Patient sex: F
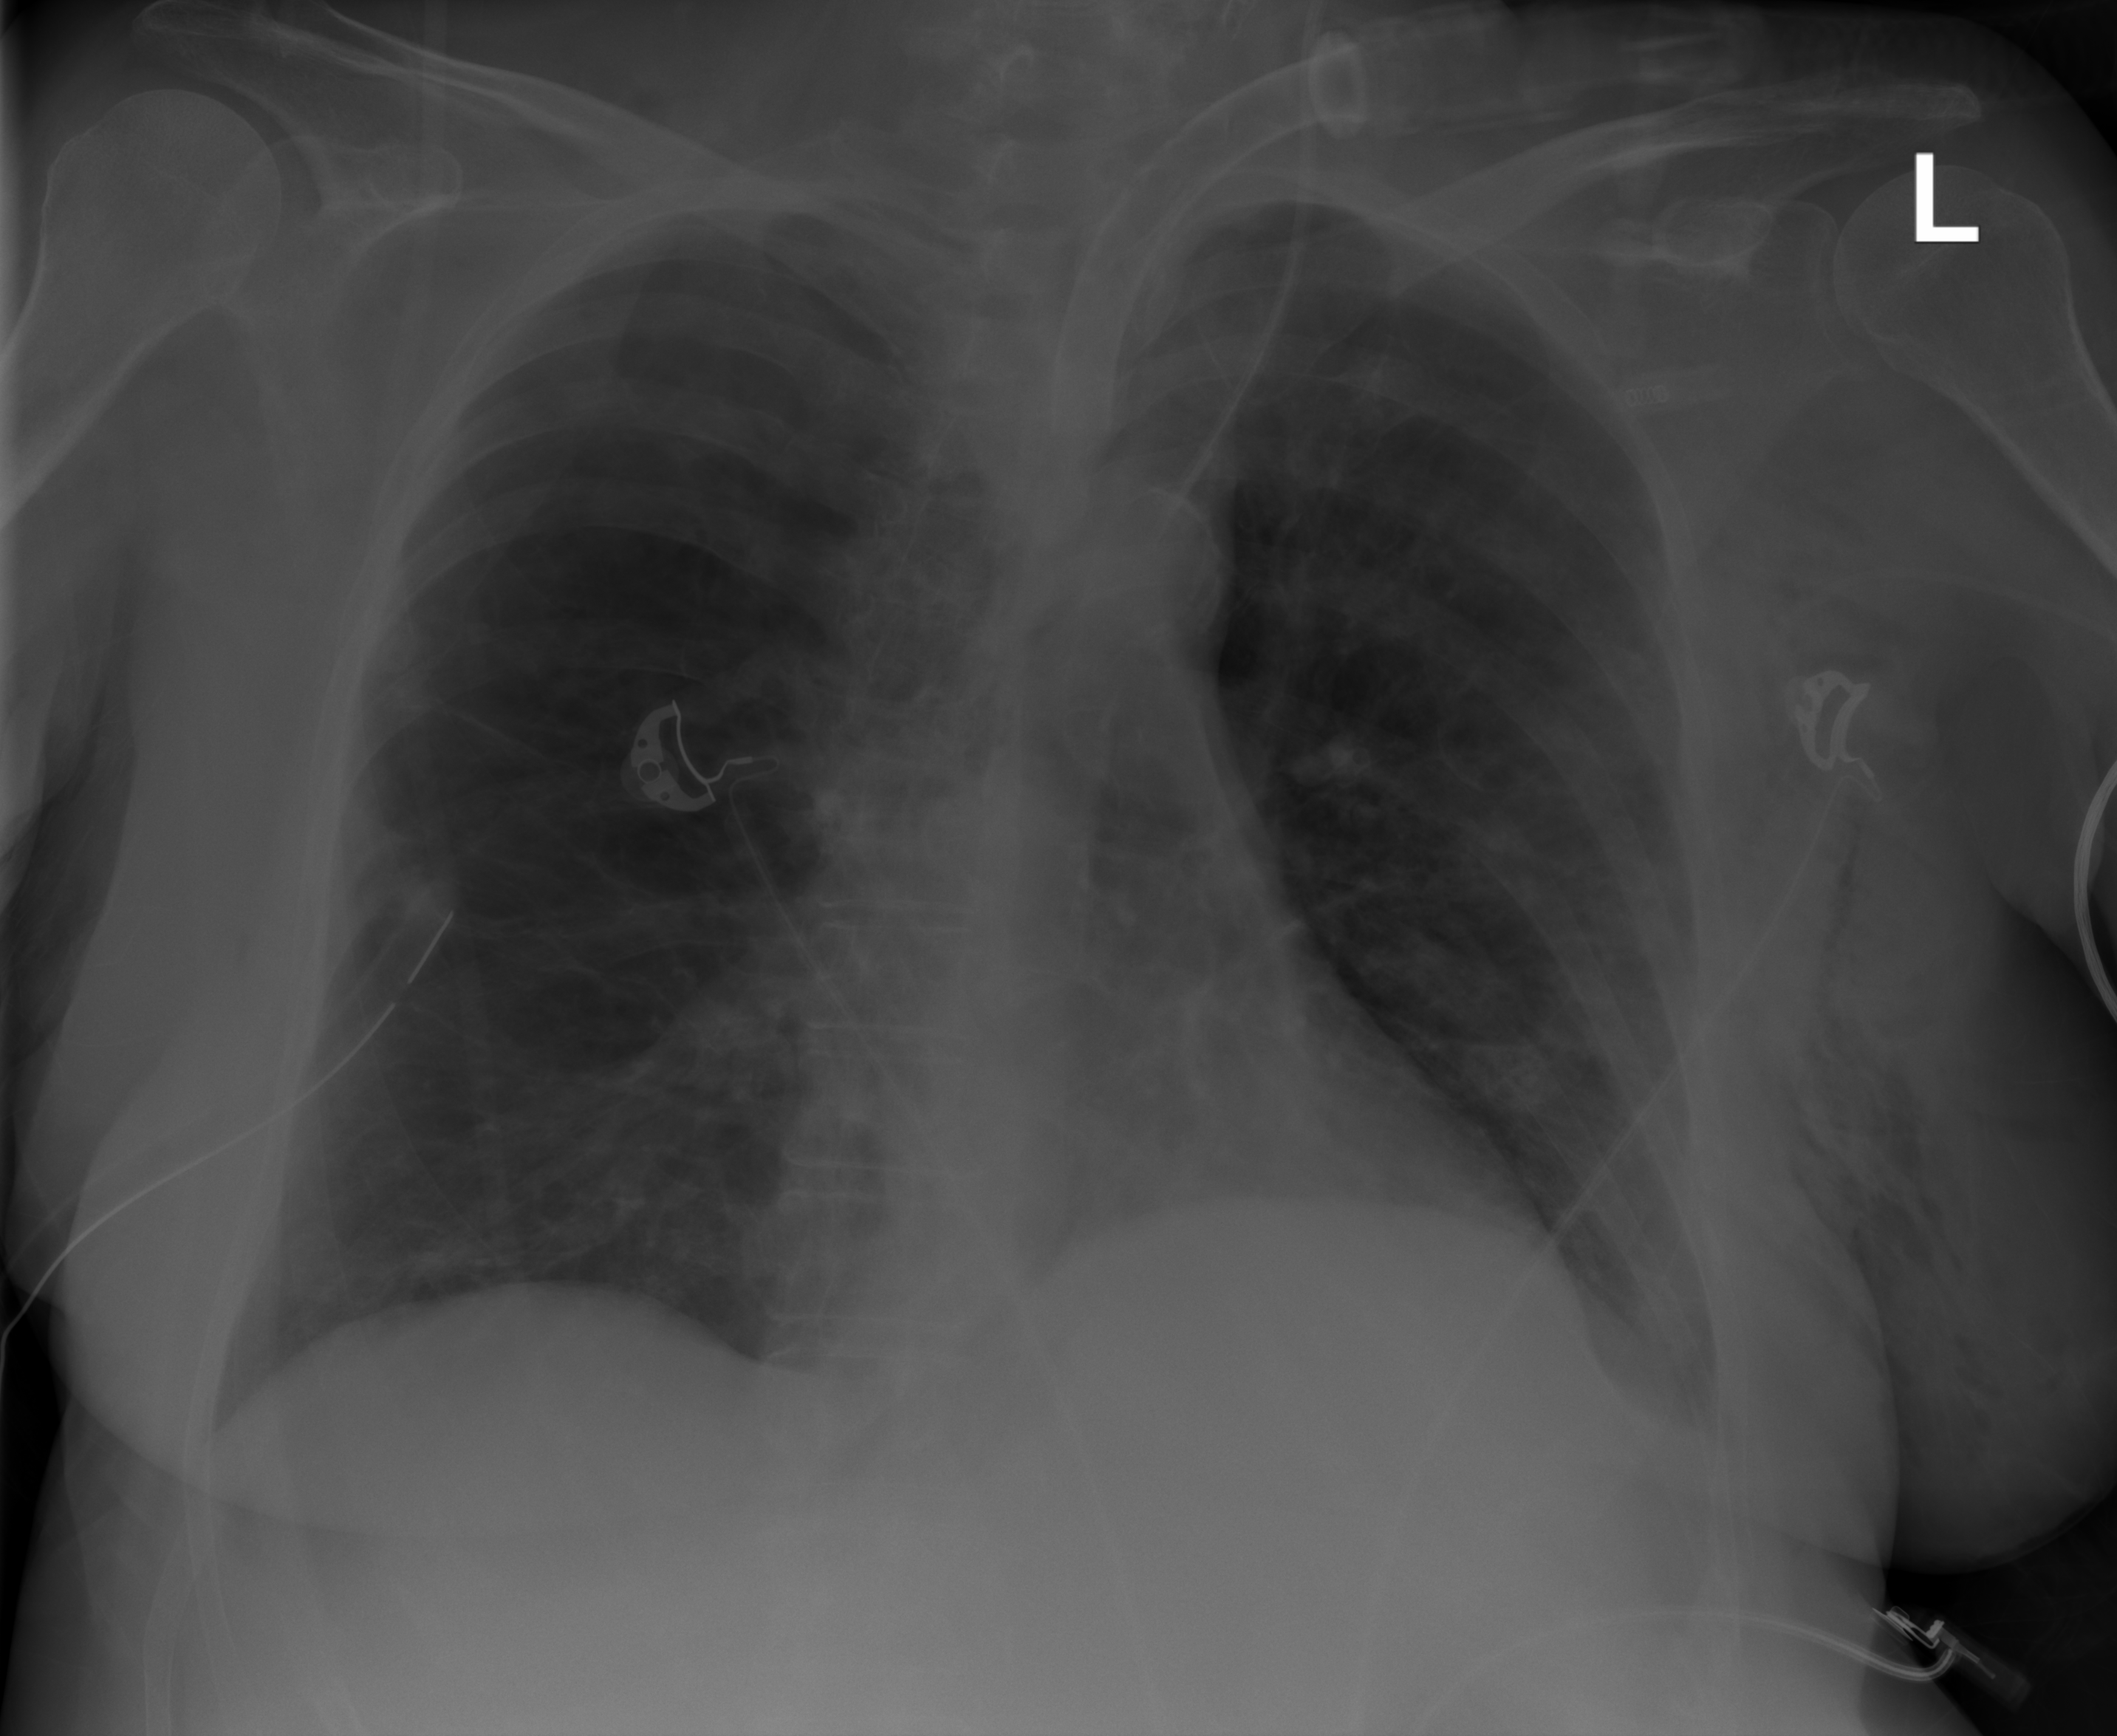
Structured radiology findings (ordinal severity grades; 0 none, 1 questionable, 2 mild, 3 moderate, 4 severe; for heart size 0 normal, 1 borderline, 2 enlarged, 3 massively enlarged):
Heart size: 0
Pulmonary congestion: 0
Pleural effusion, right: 0
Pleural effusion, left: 2
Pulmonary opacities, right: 0
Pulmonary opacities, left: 0
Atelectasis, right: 0
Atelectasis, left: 0